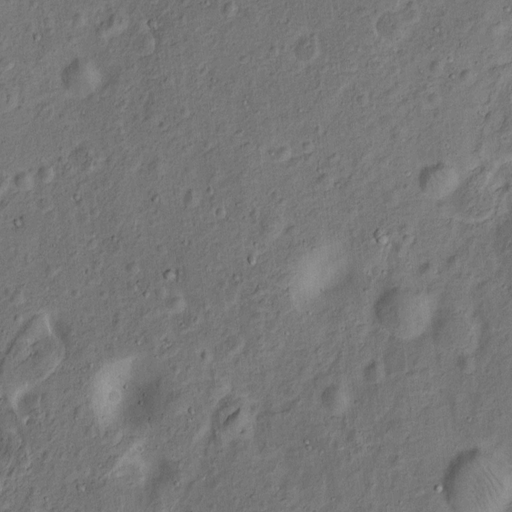
Classes present: Background, Cone